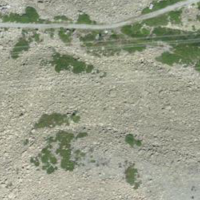
EUNIS habitat code: 48
Species observed at this site:
Oenanthe oenanthe
Linaria cannabina
Anthus spinoletta
Aricia artaxerxes
Erebia epiphron
Gentianella campestris
Lysandra coridon
Erebia tyndarus
Phoenicurus ochruros
Aquila chrysaetos
Lonicera caerulea